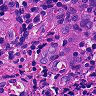
Metastatic tissue present: yes